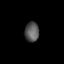
Tissue: lung
Cell type: Epithelial cells
Senescence score: 0.1859
Nuclear area (px): 278
Mean DAPI intensity: 86.022